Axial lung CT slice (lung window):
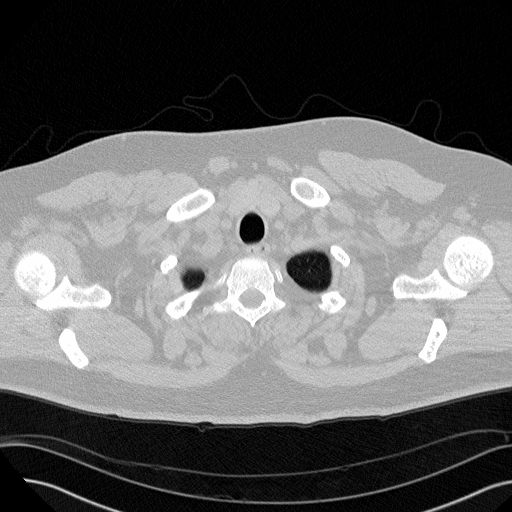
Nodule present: no